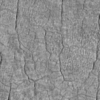
Label: not_dusty